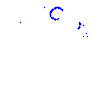
Particle: kaon